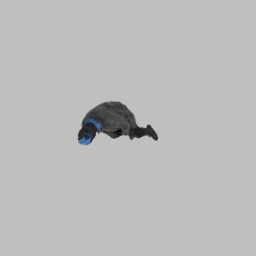
Label: people